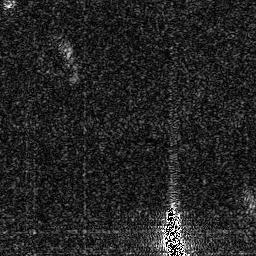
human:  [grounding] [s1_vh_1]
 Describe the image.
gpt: In the satellite image, there is  <ref>1 medium ship </ref> <box>[[63, 80, 71, 99, 0]]</box> located at bottom.